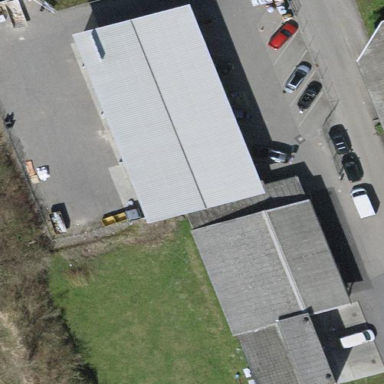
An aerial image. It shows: Recycling centre providing amenities for recycling.